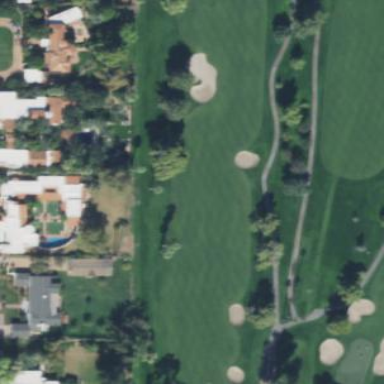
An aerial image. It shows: Golf fairway in the image.